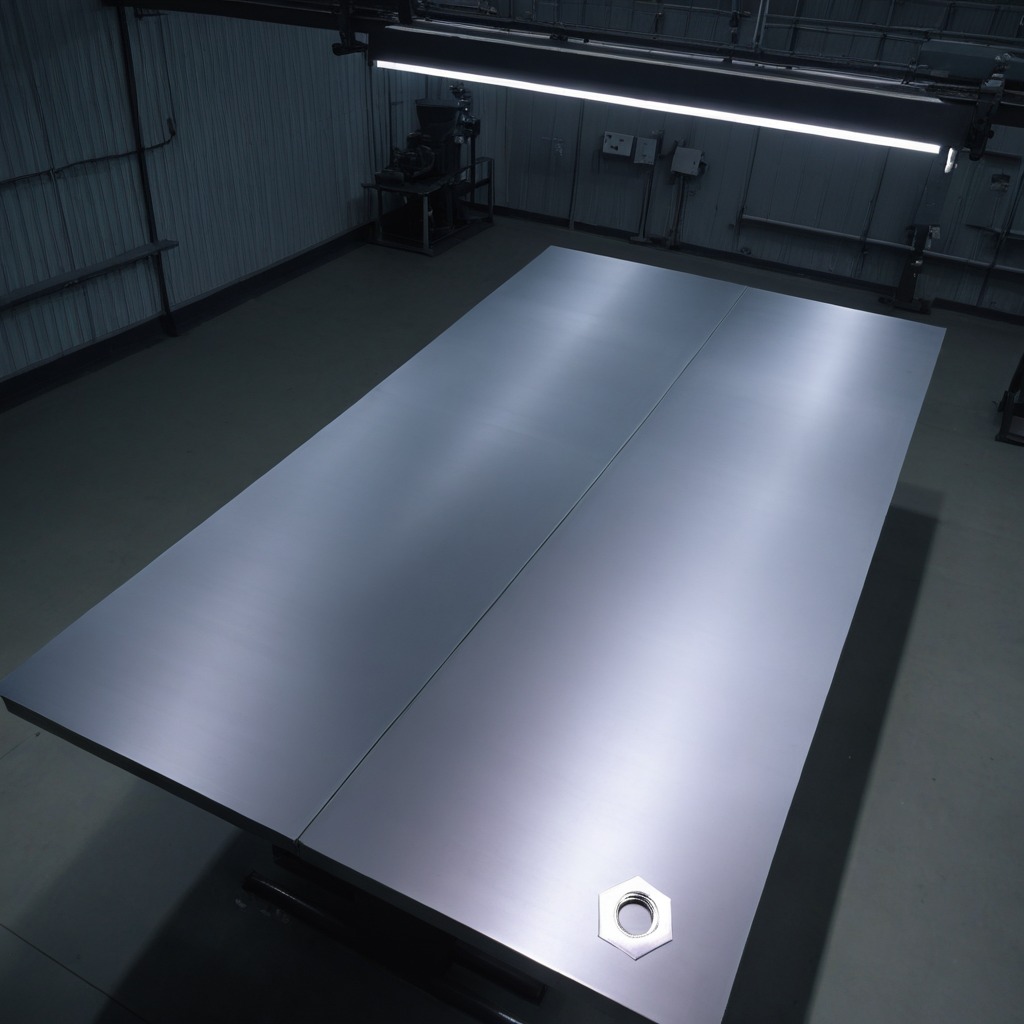
A metal nut is lying on the tabletop.